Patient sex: M
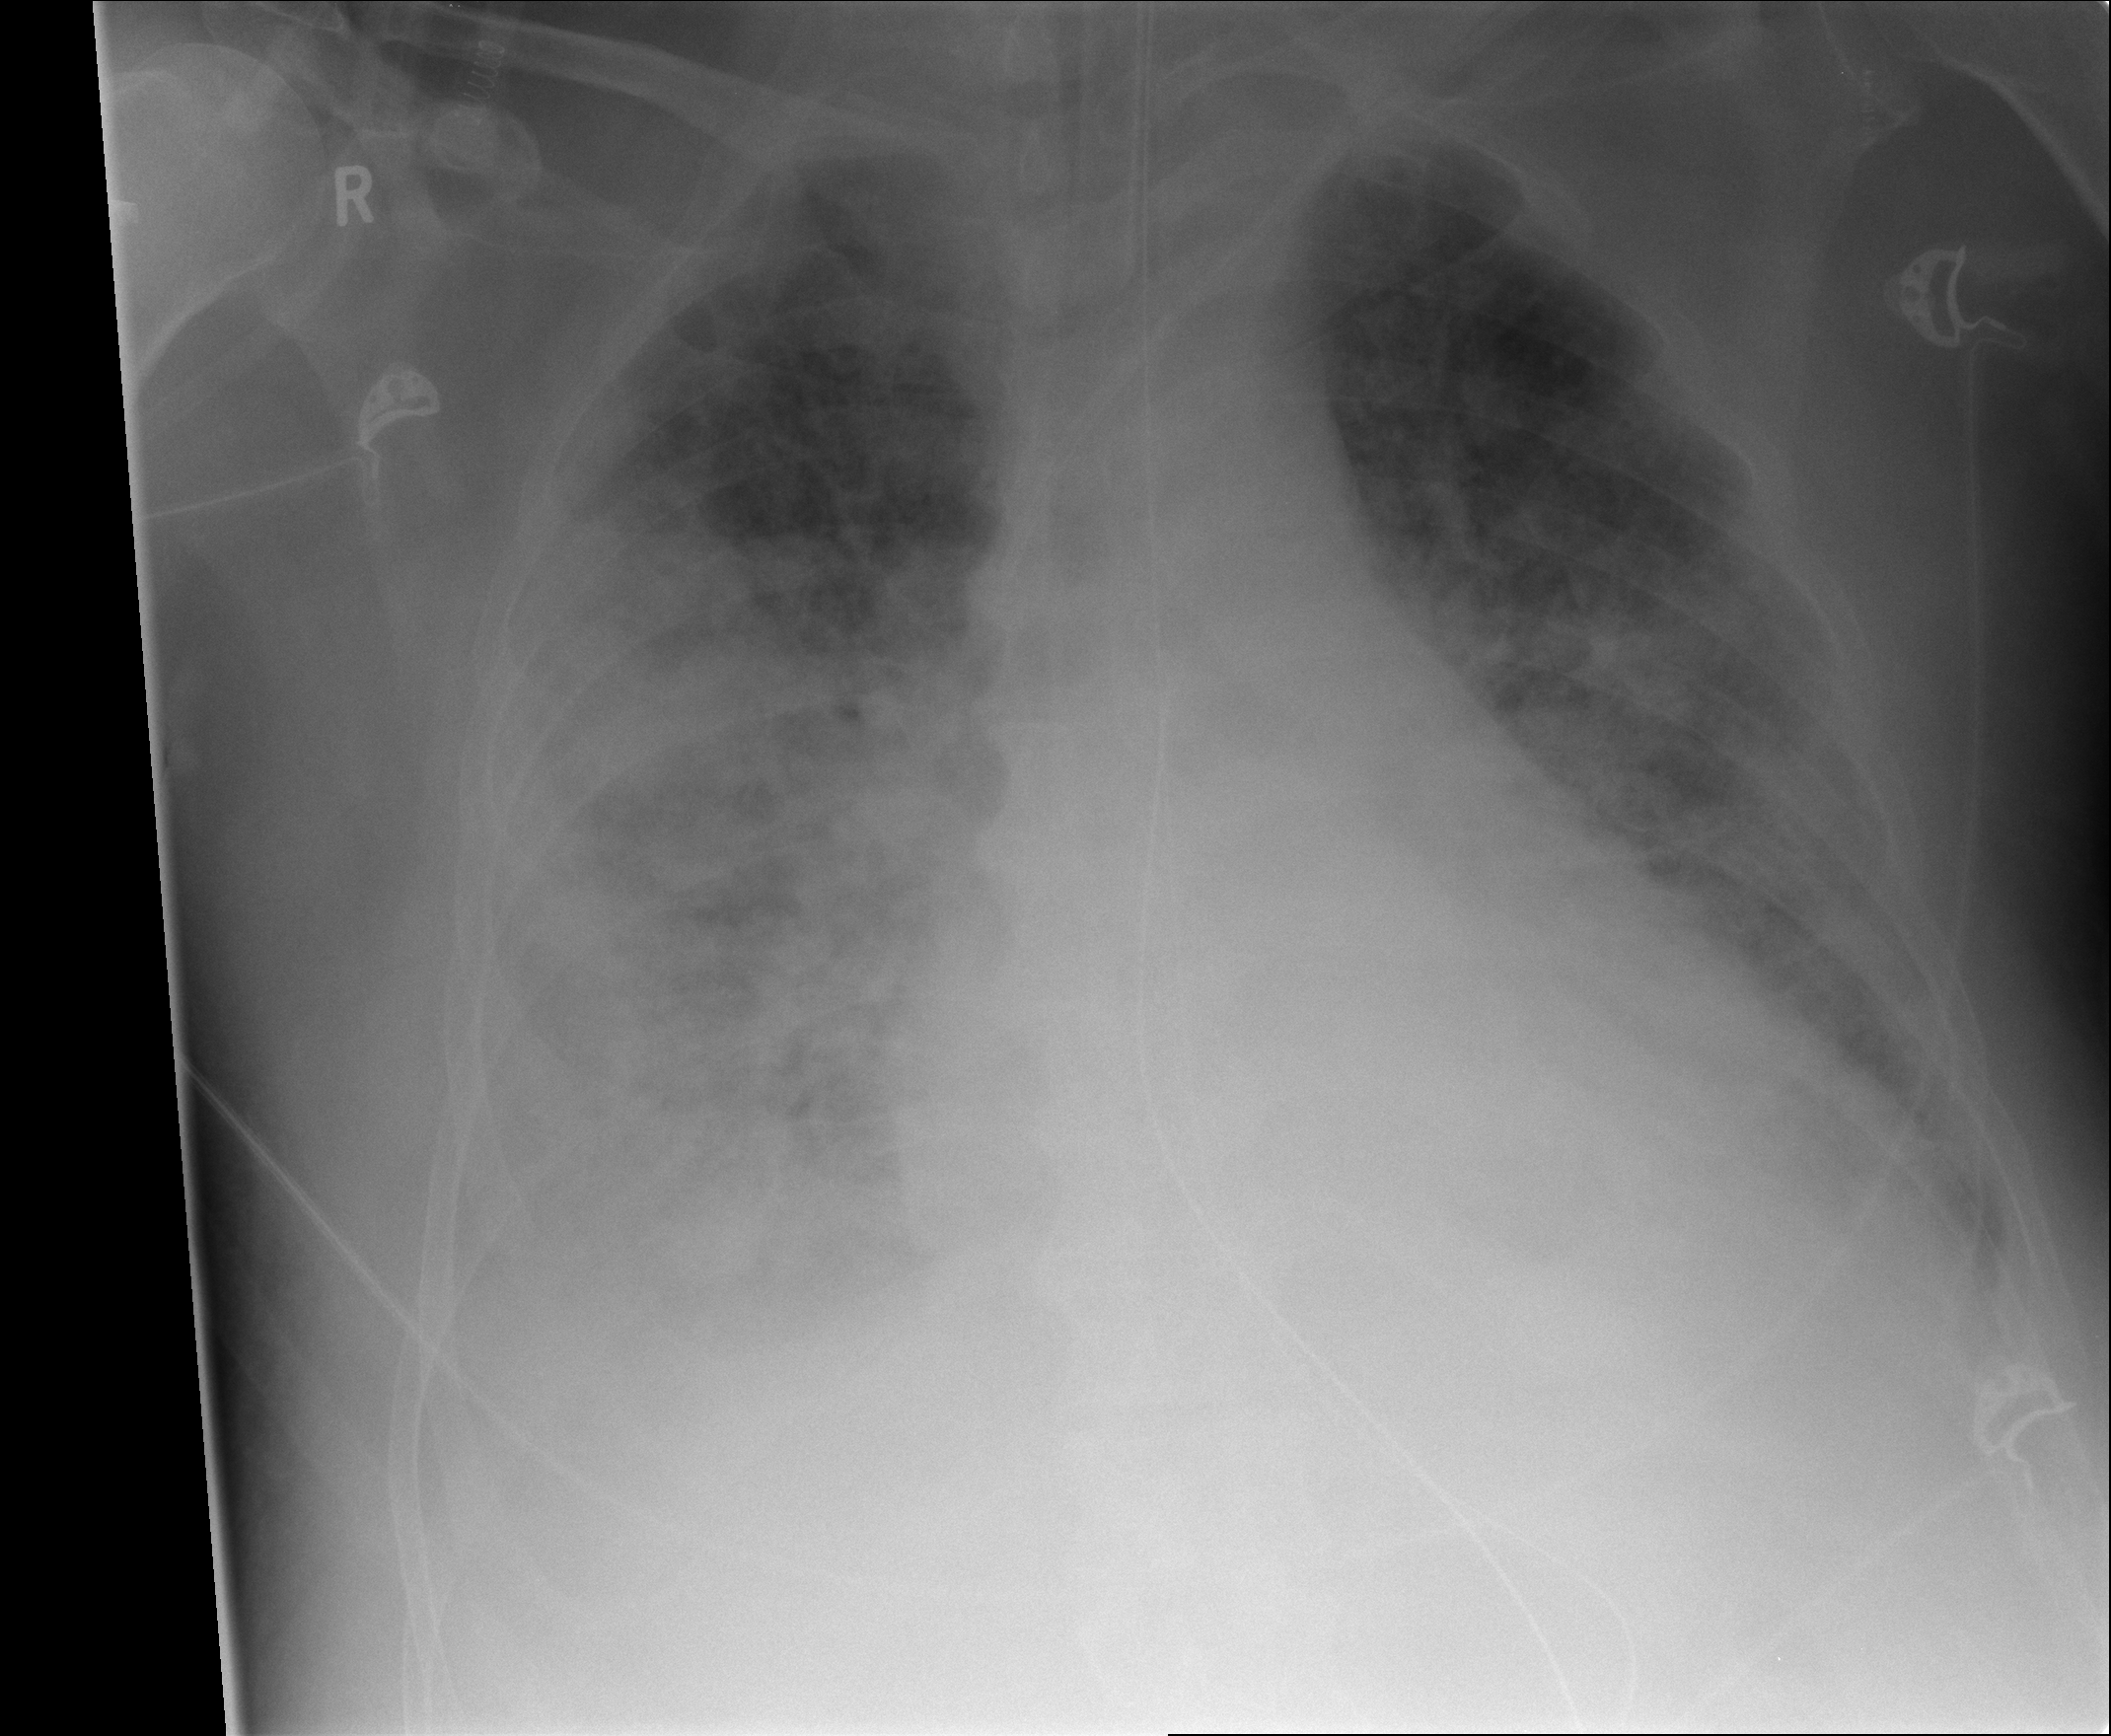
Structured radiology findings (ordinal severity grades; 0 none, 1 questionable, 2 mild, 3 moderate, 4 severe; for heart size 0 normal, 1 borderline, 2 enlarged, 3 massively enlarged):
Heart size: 2
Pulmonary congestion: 0
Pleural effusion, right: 3
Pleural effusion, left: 2
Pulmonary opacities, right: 4
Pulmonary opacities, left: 4
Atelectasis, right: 3
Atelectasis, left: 3